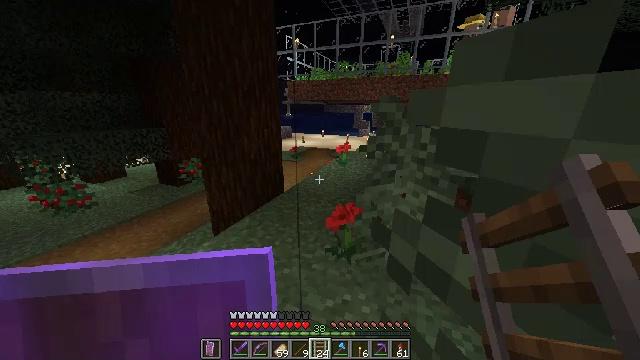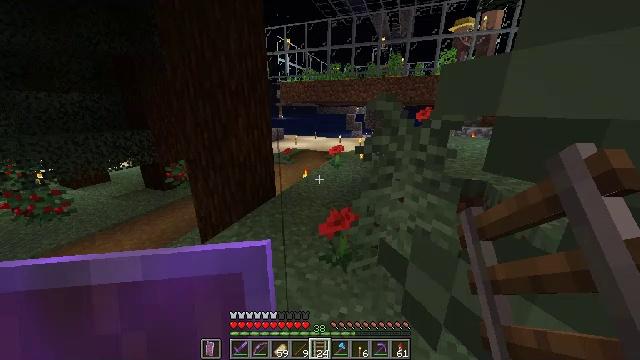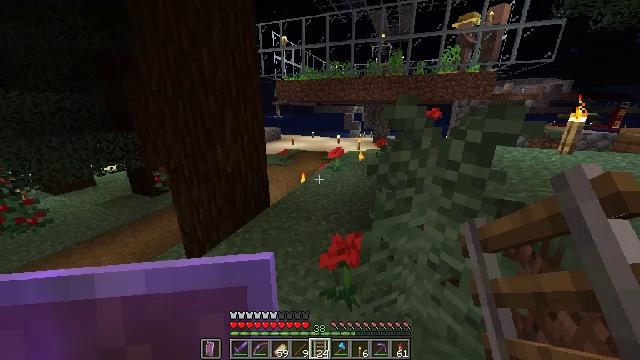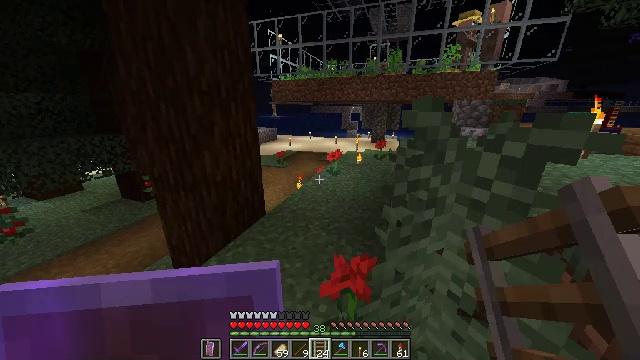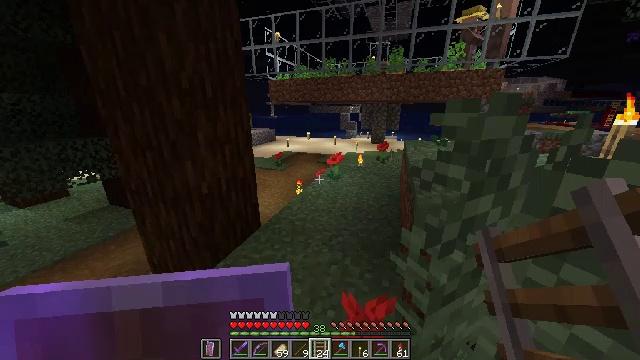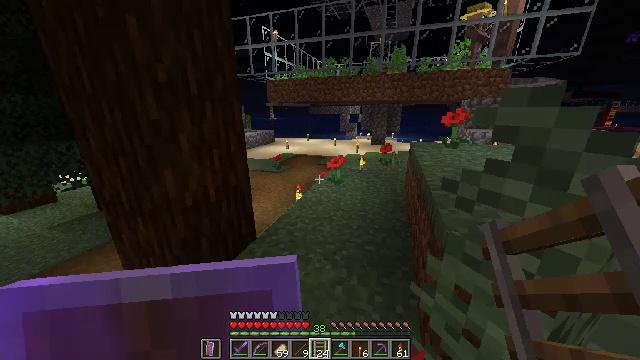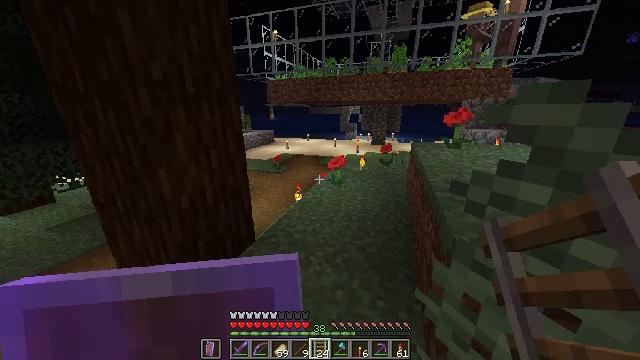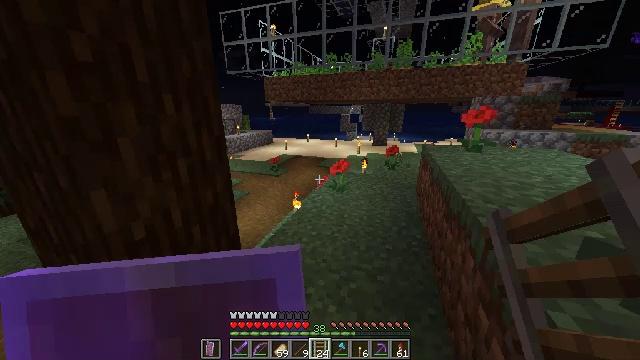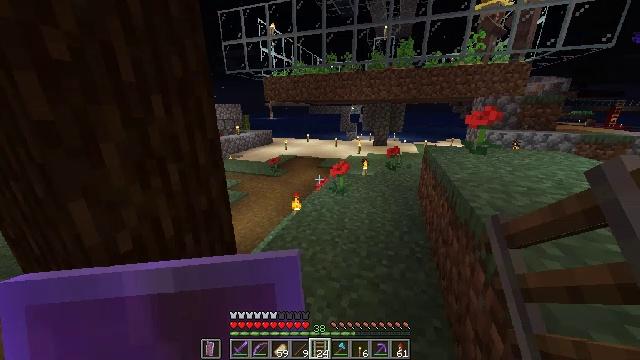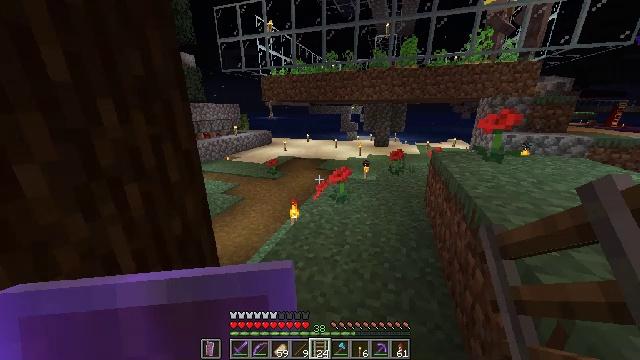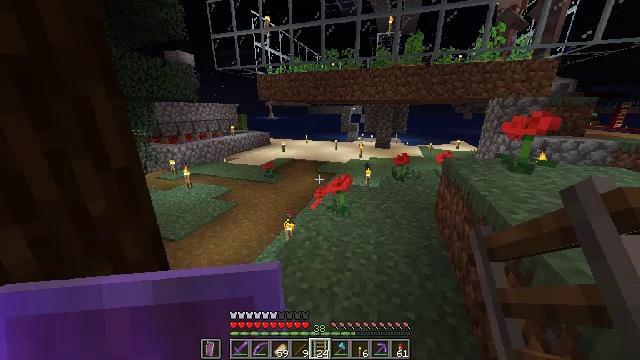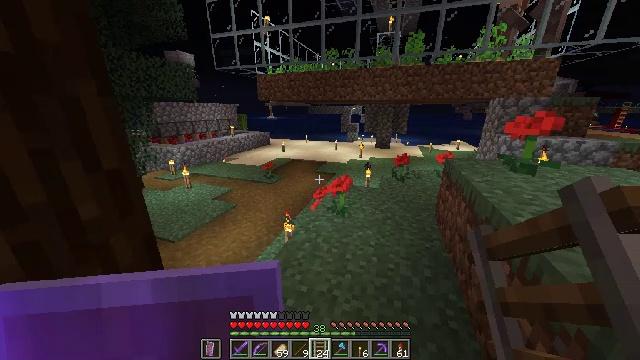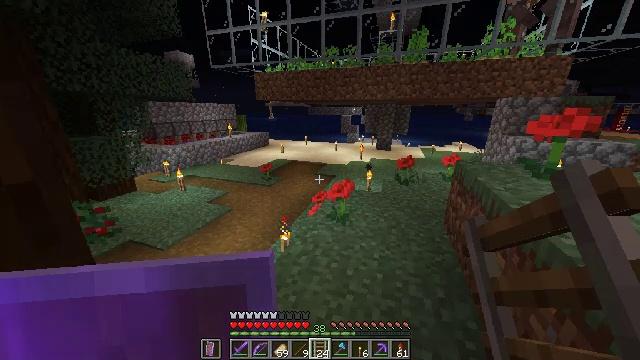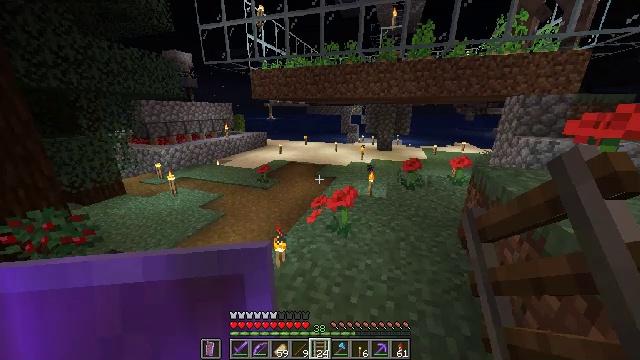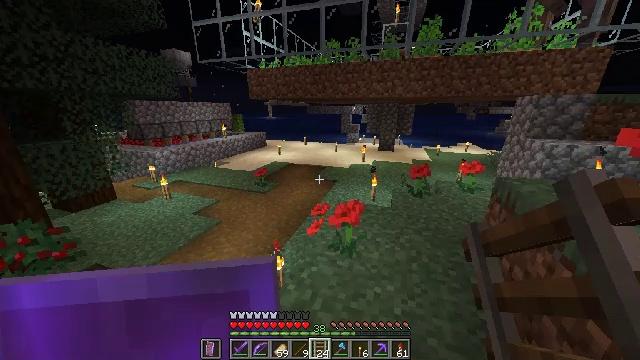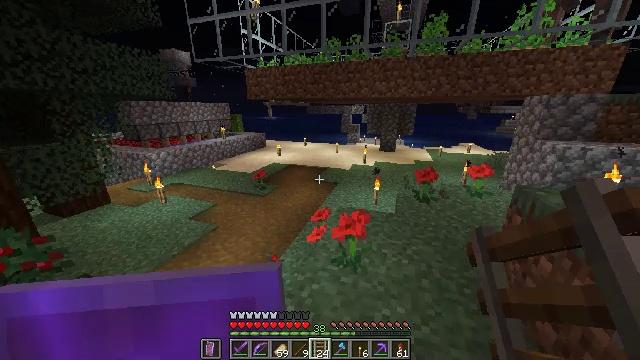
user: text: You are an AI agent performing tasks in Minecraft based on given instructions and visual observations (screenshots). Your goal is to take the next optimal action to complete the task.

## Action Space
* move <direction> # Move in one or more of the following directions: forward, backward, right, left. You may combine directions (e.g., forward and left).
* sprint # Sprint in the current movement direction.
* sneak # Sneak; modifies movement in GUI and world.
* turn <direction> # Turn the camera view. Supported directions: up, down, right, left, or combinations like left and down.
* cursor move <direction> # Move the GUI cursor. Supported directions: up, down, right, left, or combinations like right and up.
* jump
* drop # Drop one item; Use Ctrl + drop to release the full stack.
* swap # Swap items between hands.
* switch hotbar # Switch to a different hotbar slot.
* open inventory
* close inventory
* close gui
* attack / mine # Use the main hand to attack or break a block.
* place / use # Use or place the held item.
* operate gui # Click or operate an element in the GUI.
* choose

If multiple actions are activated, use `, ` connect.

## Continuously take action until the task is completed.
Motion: motion action
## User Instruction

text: Break the rail off the ground.
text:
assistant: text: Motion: move forward, sprint, turn right
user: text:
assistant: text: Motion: move forward, sprint
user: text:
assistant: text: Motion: move forward, sprint
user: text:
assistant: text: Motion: move forward, sprint
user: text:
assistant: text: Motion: move forward, sprint
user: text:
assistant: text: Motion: move forward, sprint
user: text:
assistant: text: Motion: move forward, sprint
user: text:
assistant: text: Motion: move forward, sprint
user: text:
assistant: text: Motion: move forward, sprint
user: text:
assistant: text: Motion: move forward, sprint
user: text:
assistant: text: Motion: move forward, sprint
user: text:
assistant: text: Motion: move forward, sprint
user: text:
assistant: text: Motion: move forward, sprint
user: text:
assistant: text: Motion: move forward, sprint
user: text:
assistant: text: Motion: move forward, sprint
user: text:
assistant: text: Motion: move forward, sprint
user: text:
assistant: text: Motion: move forward, sprint
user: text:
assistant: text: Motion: move forward, sprint
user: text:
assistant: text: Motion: move forward, sprint
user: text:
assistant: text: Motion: move forward, sprint
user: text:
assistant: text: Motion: move forward, sprint
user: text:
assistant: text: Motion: move forward, sprint
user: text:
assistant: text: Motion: move forward, sprint
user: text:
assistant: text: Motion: move forward, sprint
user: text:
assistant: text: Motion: move forward, sprint
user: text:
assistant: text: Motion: move forward, sprint
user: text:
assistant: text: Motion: move forward, sprint
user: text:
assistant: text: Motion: move forward, sprint
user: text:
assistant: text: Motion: move forward, sprint
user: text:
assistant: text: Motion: move forward, sprint